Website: macys
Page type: cart
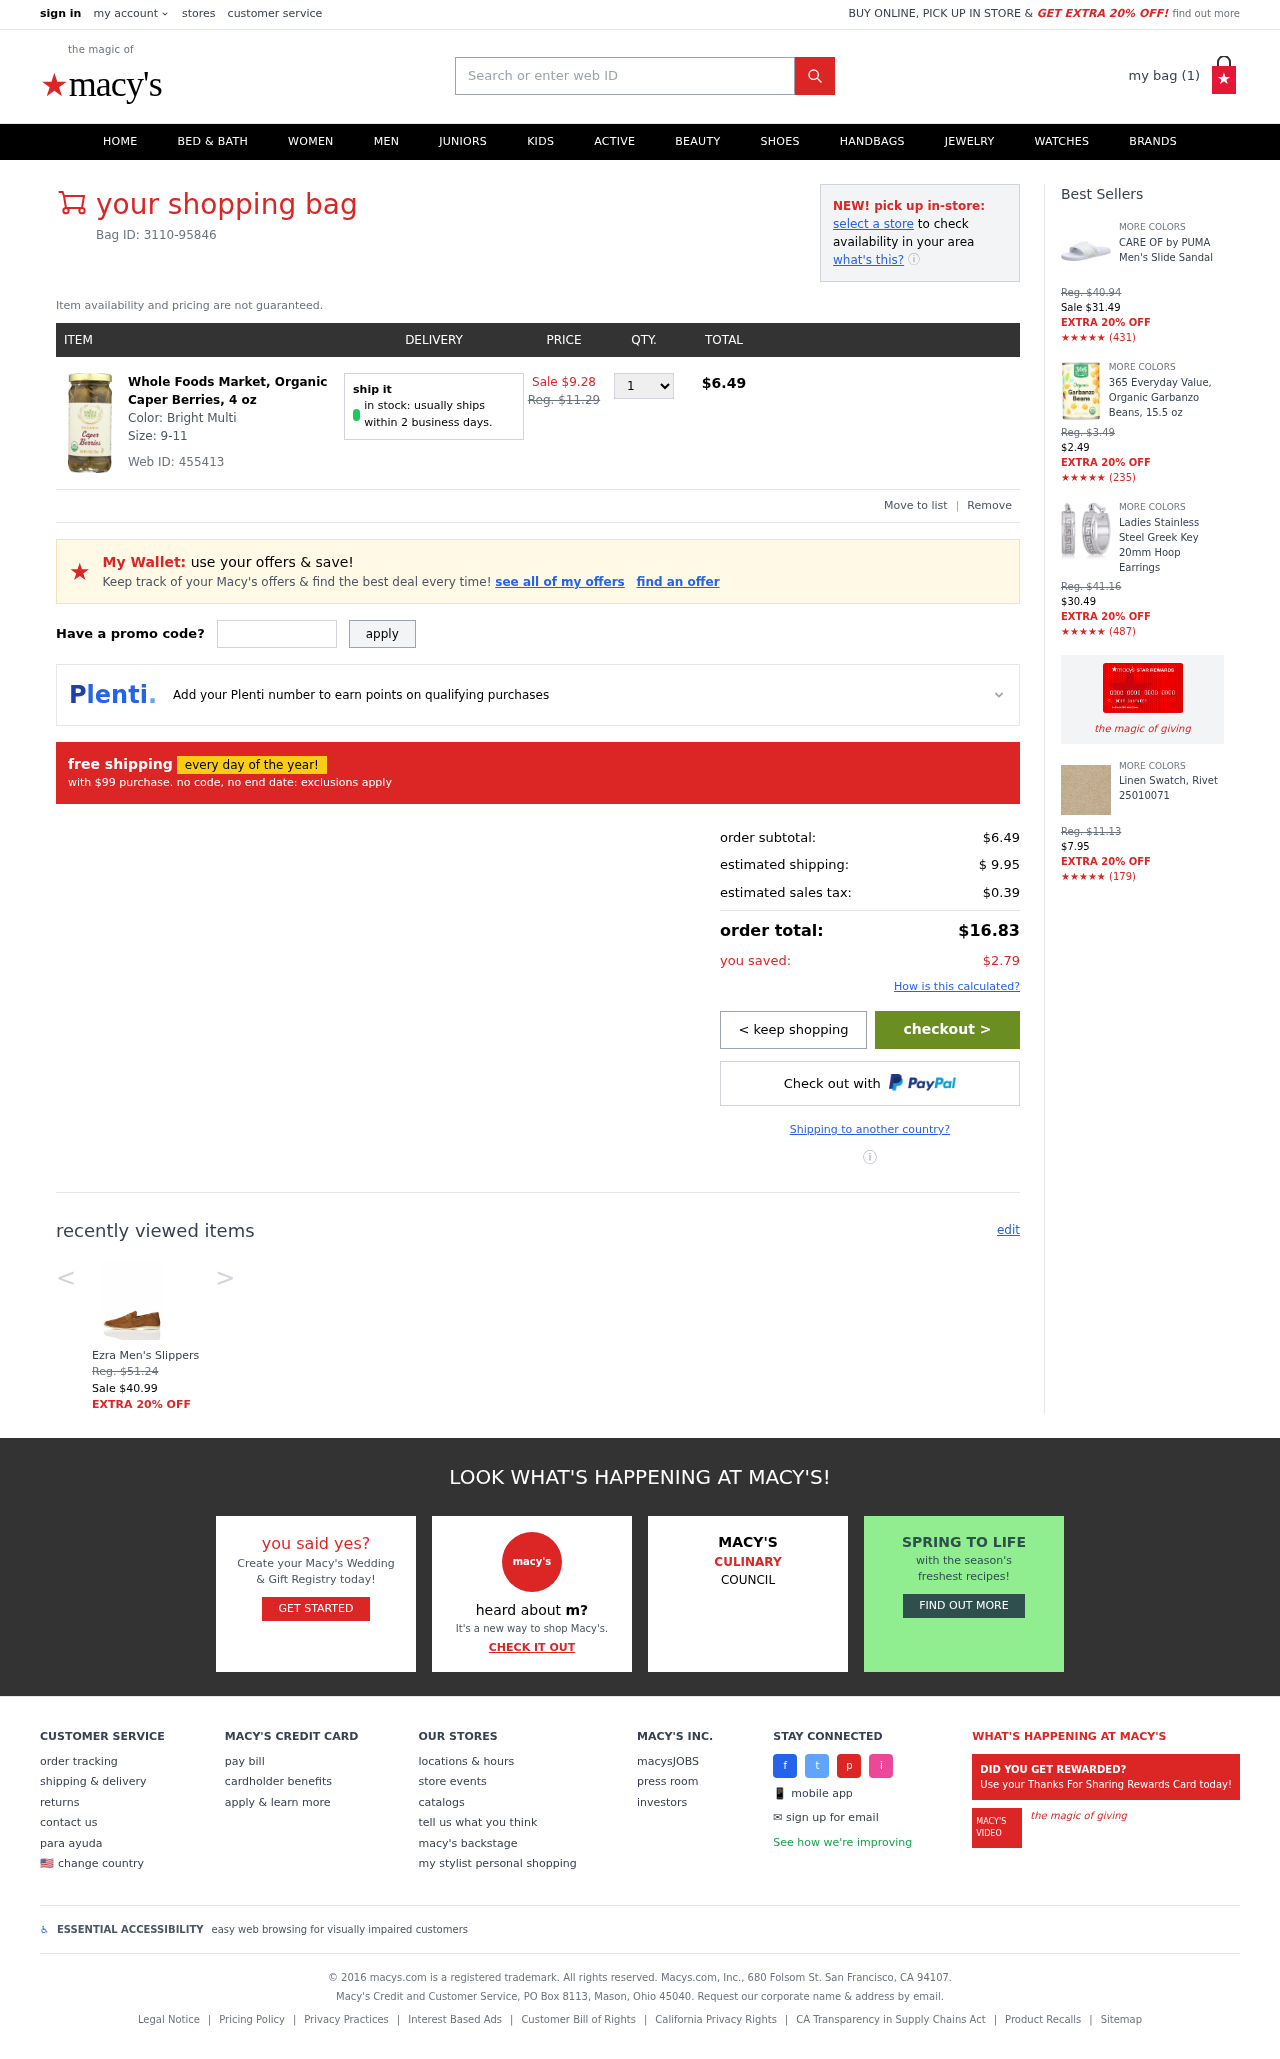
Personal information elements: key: PII_PROMO_CODE
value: WINTER23
Product elements: key: PRODUCT1_NAME
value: Whole Foods Market, Organic Caper Berries, 4 oz
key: PRODUCT1_PRICE
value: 6.49
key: PRODUCT1_QUANTITY
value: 1
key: PRODUCT2_NAME
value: Ezra Men's Slippers
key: PRODUCT2_PRICE
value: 40.99
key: PRODUCT3_NAME
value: CARE OF by PUMA Men's Slide Sandal
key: PRODUCT3_NUM_RATINGS
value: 431
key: PRODUCT3_PRICE
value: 31.49
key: PRODUCT4_NAME
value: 365 Everyday Value, Organic Garbanzo Beans, 15.5 oz
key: PRODUCT4_NUM_RATINGS
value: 235
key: PRODUCT4_PRICE
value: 2.49
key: PRODUCT5_NAME
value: Ladies Stainless Steel Greek Key 20mm Hoop Earrings
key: PRODUCT5_NUM_RATINGS
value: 487
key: PRODUCT5_PRICE
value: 30.49
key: PRODUCT6_NAME
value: Linen Swatch, Rivet 25010071
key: PRODUCT6_NUM_RATINGS
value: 179
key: PRODUCT6_PRICE
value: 7.95
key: PRODUCT1_ORIGINAL_PRICE
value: Sale $9.28
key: PRODUCT1_TOTAL
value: $6.49
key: PRODUCT2_ORIGINAL_PRICE
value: Reg. $51.24
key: PRODUCT3_ORIGINAL_PRICE
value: Reg. $40.94
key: PRODUCT3_RATING
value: ★★★★★
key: PRODUCT4_ORIGINAL_PRICE
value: Reg. $3.49
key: PRODUCT4_RATING
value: ★★★★★
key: PRODUCT5_ORIGINAL_PRICE
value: Reg. $41.16
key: PRODUCT5_RATING
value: ★★★★★
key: PRODUCT6_ORIGINAL_PRICE
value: Reg. $11.13
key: PRODUCT6_RATING
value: ★★★★★
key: PRODUCT_WEB_ID
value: Web ID: 455413
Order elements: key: ORDER_NUM_ITEMS
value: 1
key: ORDER_BAG_ID
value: Bag ID: 3110-95846
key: ORDER_SUBTOTAL
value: $6.49
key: ORDER_SHIPPING_COST
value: $ 9.95
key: ORDER_TAX
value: $0.39
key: ORDER_TOTAL
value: $16.83
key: ORDER_SAVINGS
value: $2.79
Search elements: key: HEADER_SEARCH
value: Search or enter web ID